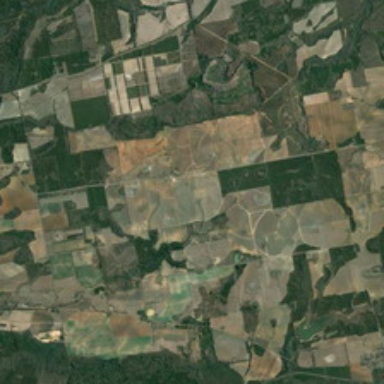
The little farm consists of grass and crops .